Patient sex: M
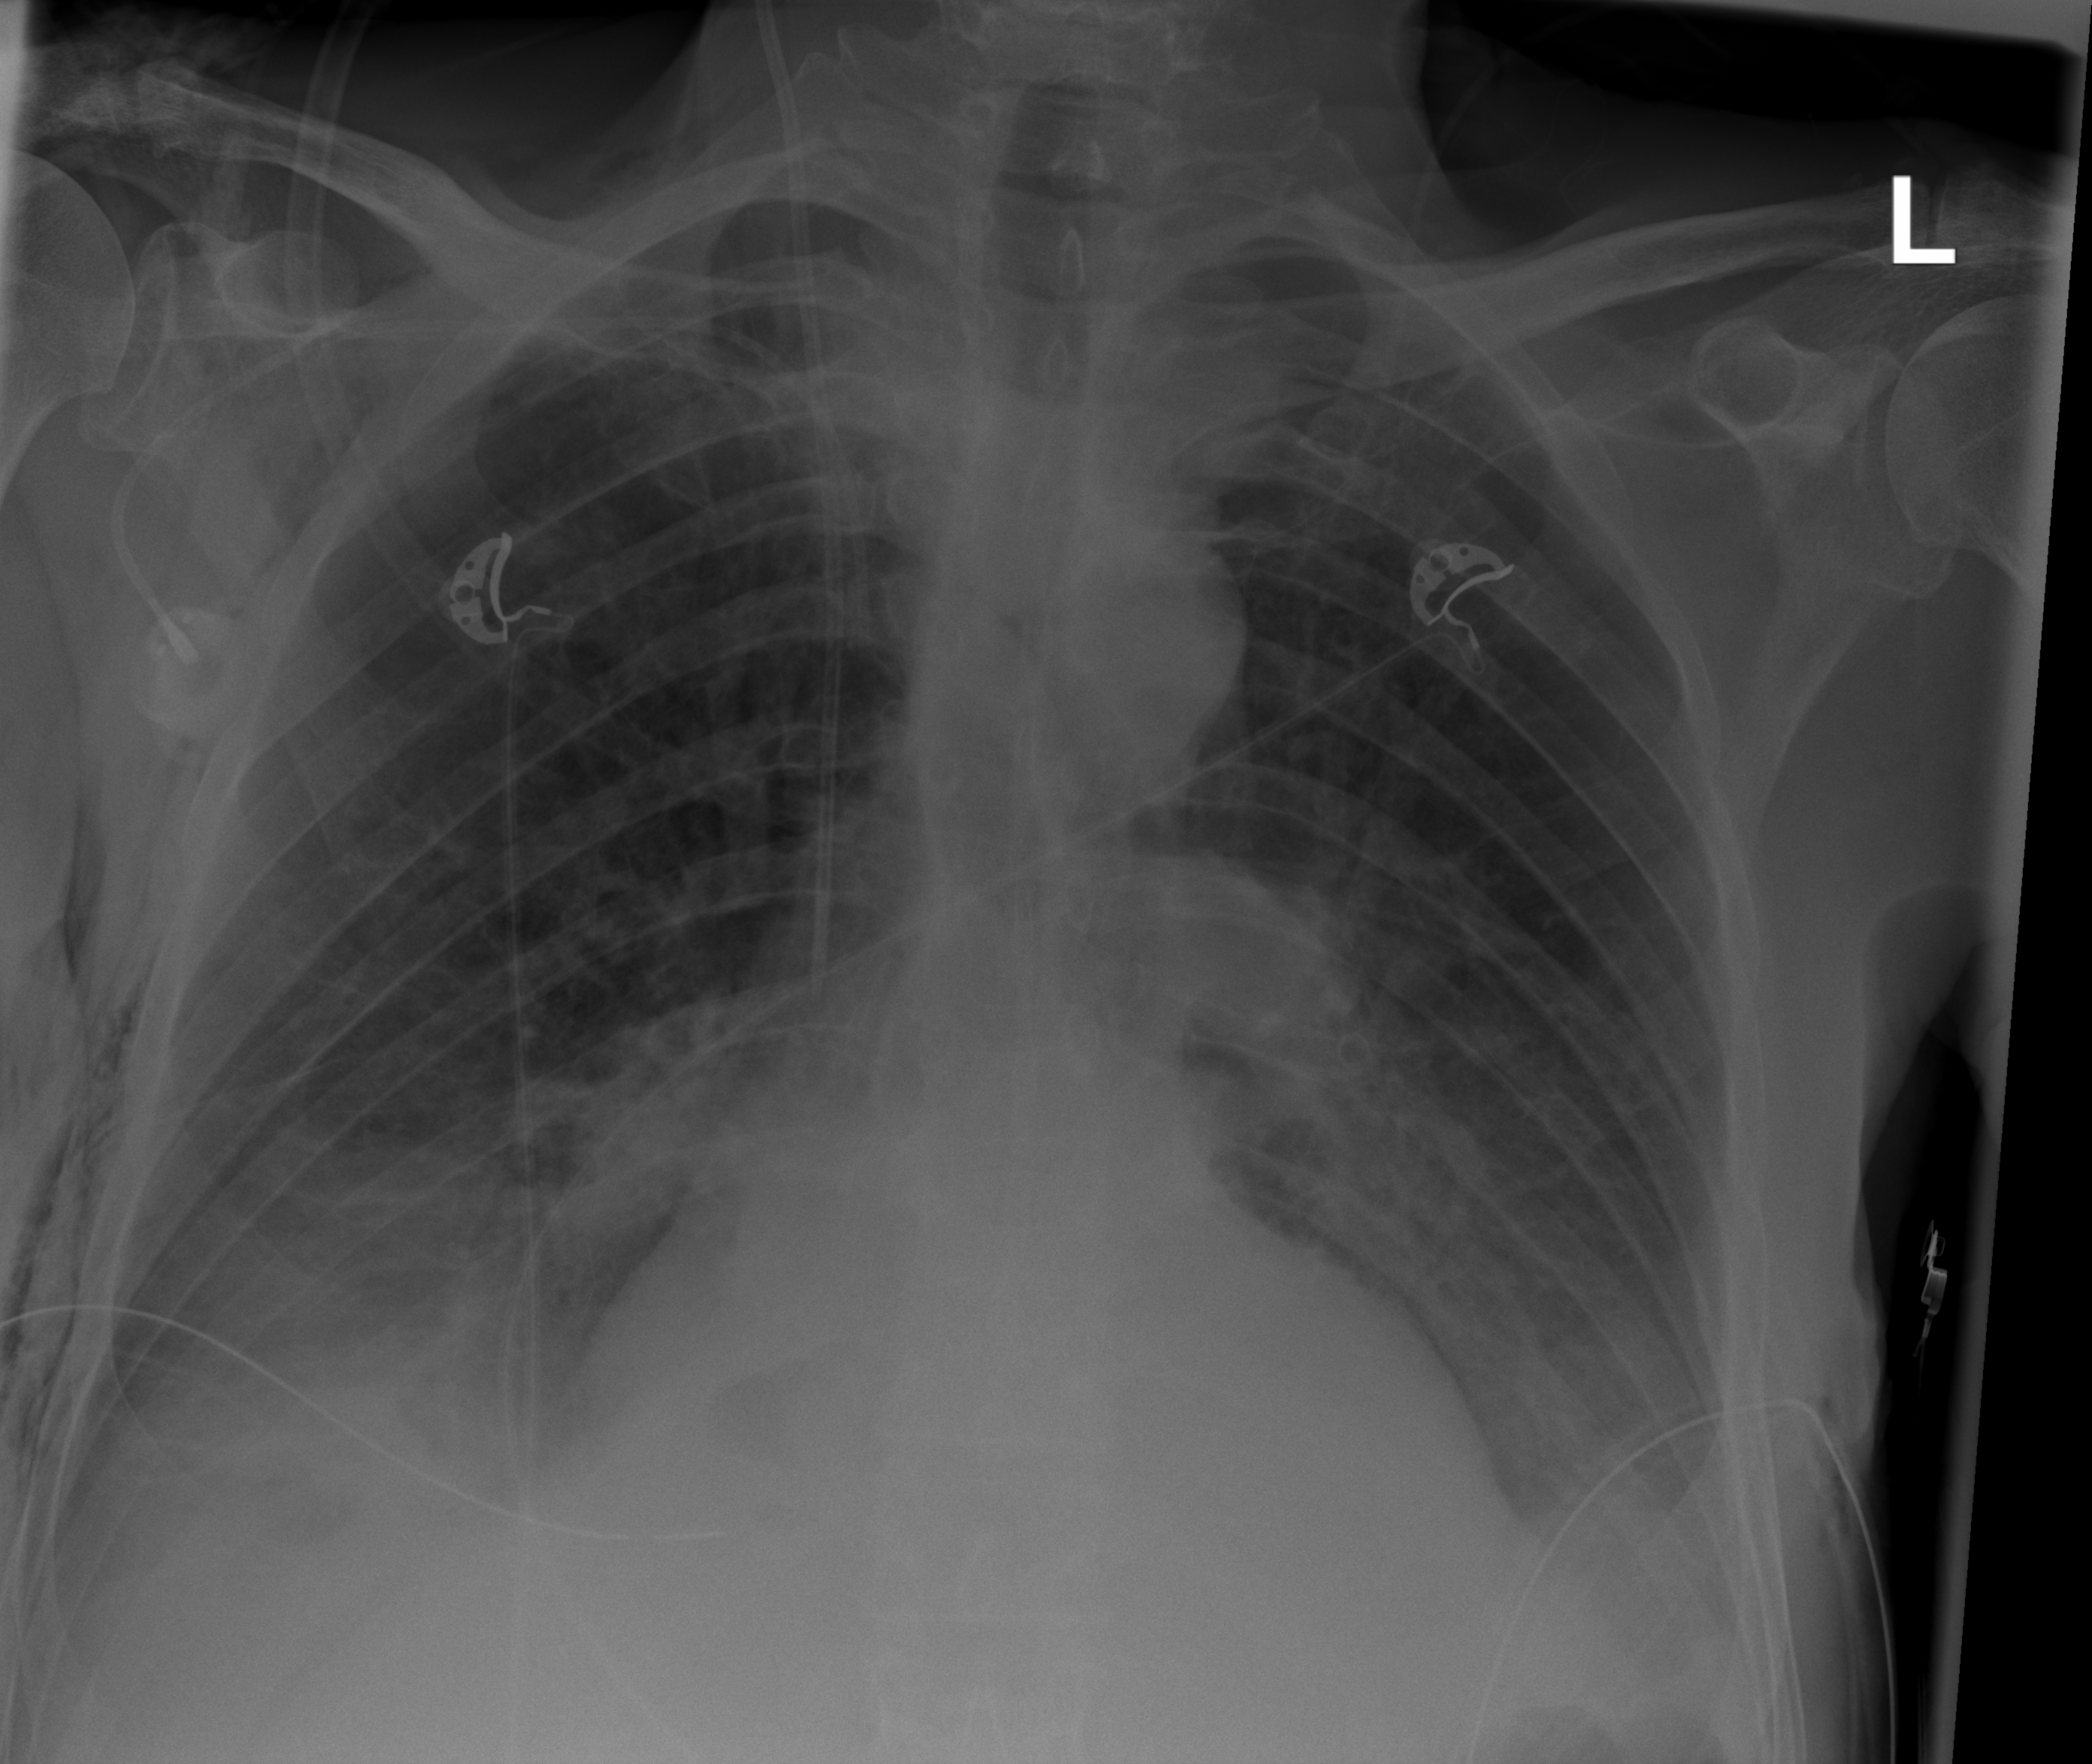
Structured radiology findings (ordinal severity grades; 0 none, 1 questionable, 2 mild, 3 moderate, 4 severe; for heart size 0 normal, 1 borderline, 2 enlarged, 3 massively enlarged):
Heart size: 2
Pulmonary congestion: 2
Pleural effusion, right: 2
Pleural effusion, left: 2
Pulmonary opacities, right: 0
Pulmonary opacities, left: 0
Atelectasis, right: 2
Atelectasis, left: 2